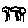
Label: tree